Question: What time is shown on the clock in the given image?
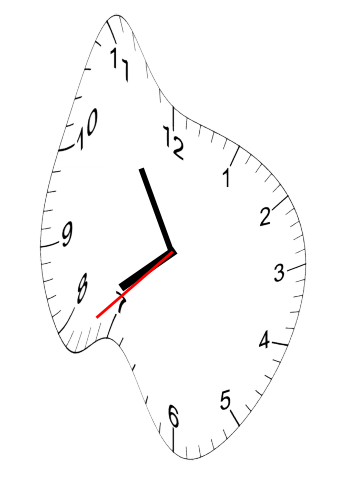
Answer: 07:54:38